Question: I have been looking over <URL> and wanting to take it up a notch, I am trying for the number "1" card to start off like this

(-webkit-transform: rotateZ( 160deg );) and rotateZ towards 0 WHILE flipping, I've been playing around with the matrix and skewing and cannot seem to get that effect.
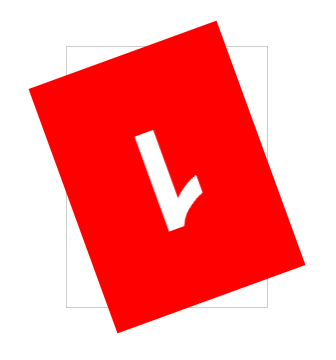
Answer: You can give the same 'transform' property multiple (space separated) <URL> at the same time, something like this in your case;
'''
#card .front {
transition: all 1s;
transform: rotateY(0deg) rotateZ(200deg);
}
#card.flipped .front {
transform: rotateY(180deg) rotateZ(0deg);
}
'''
(The same applies to the backface)
Chrome-only demo: <URL>